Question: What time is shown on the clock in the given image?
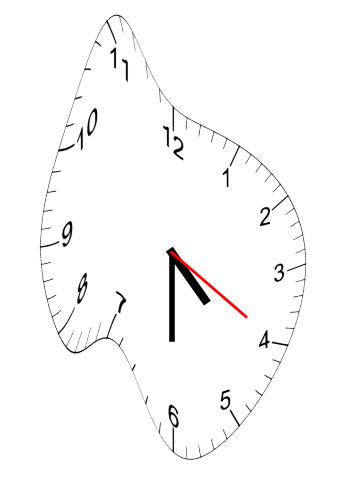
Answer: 04:30:20